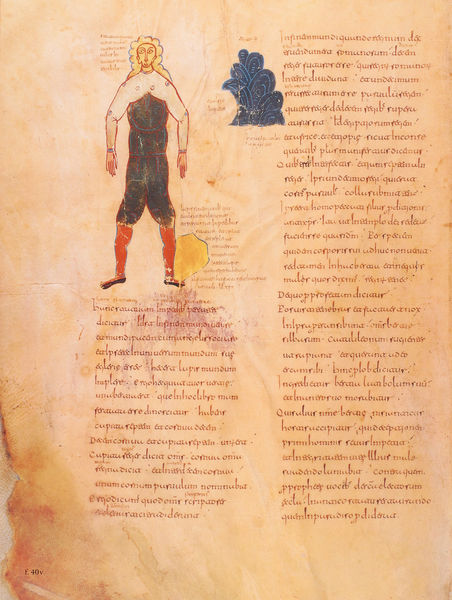
Titel: Beatus-Manuskript
Künstler: Magius
Institution: New York, Pierpont Morgan Library
Schlagwörter: blau, ornament, mensch, schrift, vergilbt, illustration, text, buchseite, handschrift, zweispaltig